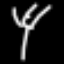
Label: fork